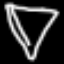
Label: diamond